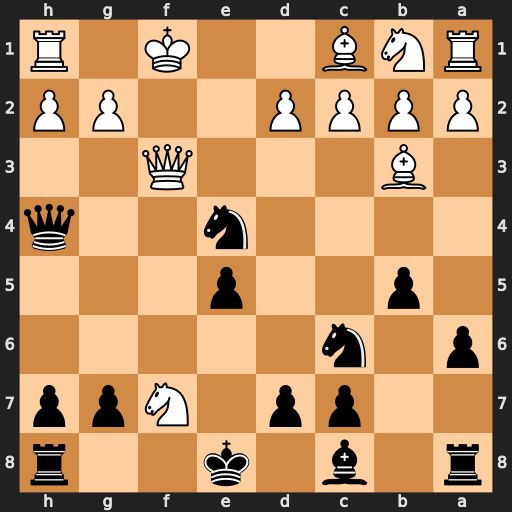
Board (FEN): r1b1k2r/2pp1Npp/p1n5/1p2p3/4n2q/1B3Q2/PPPP2PP/RNB2K1R
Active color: b
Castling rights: kq
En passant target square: -
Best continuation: Nd4 g3 Qh3+